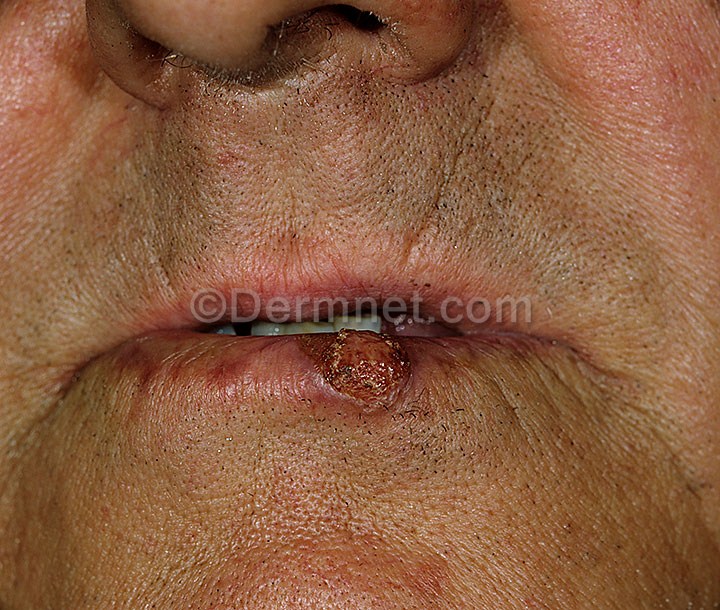
Disease: Actinic Keratosis Basal Cell Carcinoma and other Malignant Lesions